Aerial crown-view tile of a tropical tree (Barro Colorado Island, Panama), acquired 20250715:
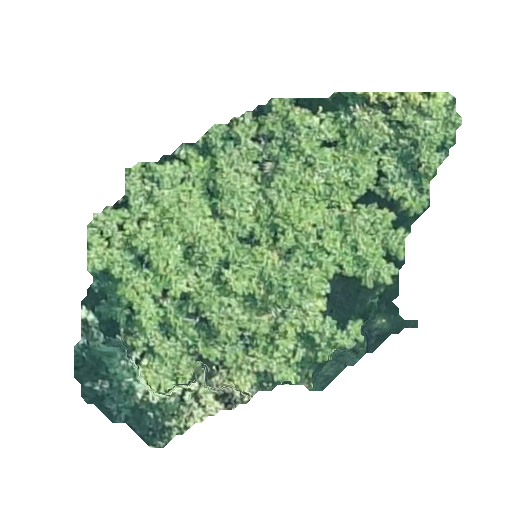
Species: Zanthoxylum ekmanii
GBIF accepted scientific name: Zanthoxylum ekmanii
Crown area: 133.838 m²